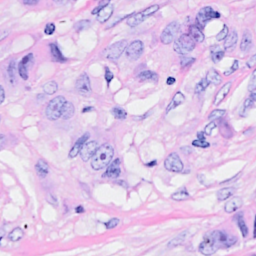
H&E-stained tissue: Breast